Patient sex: M
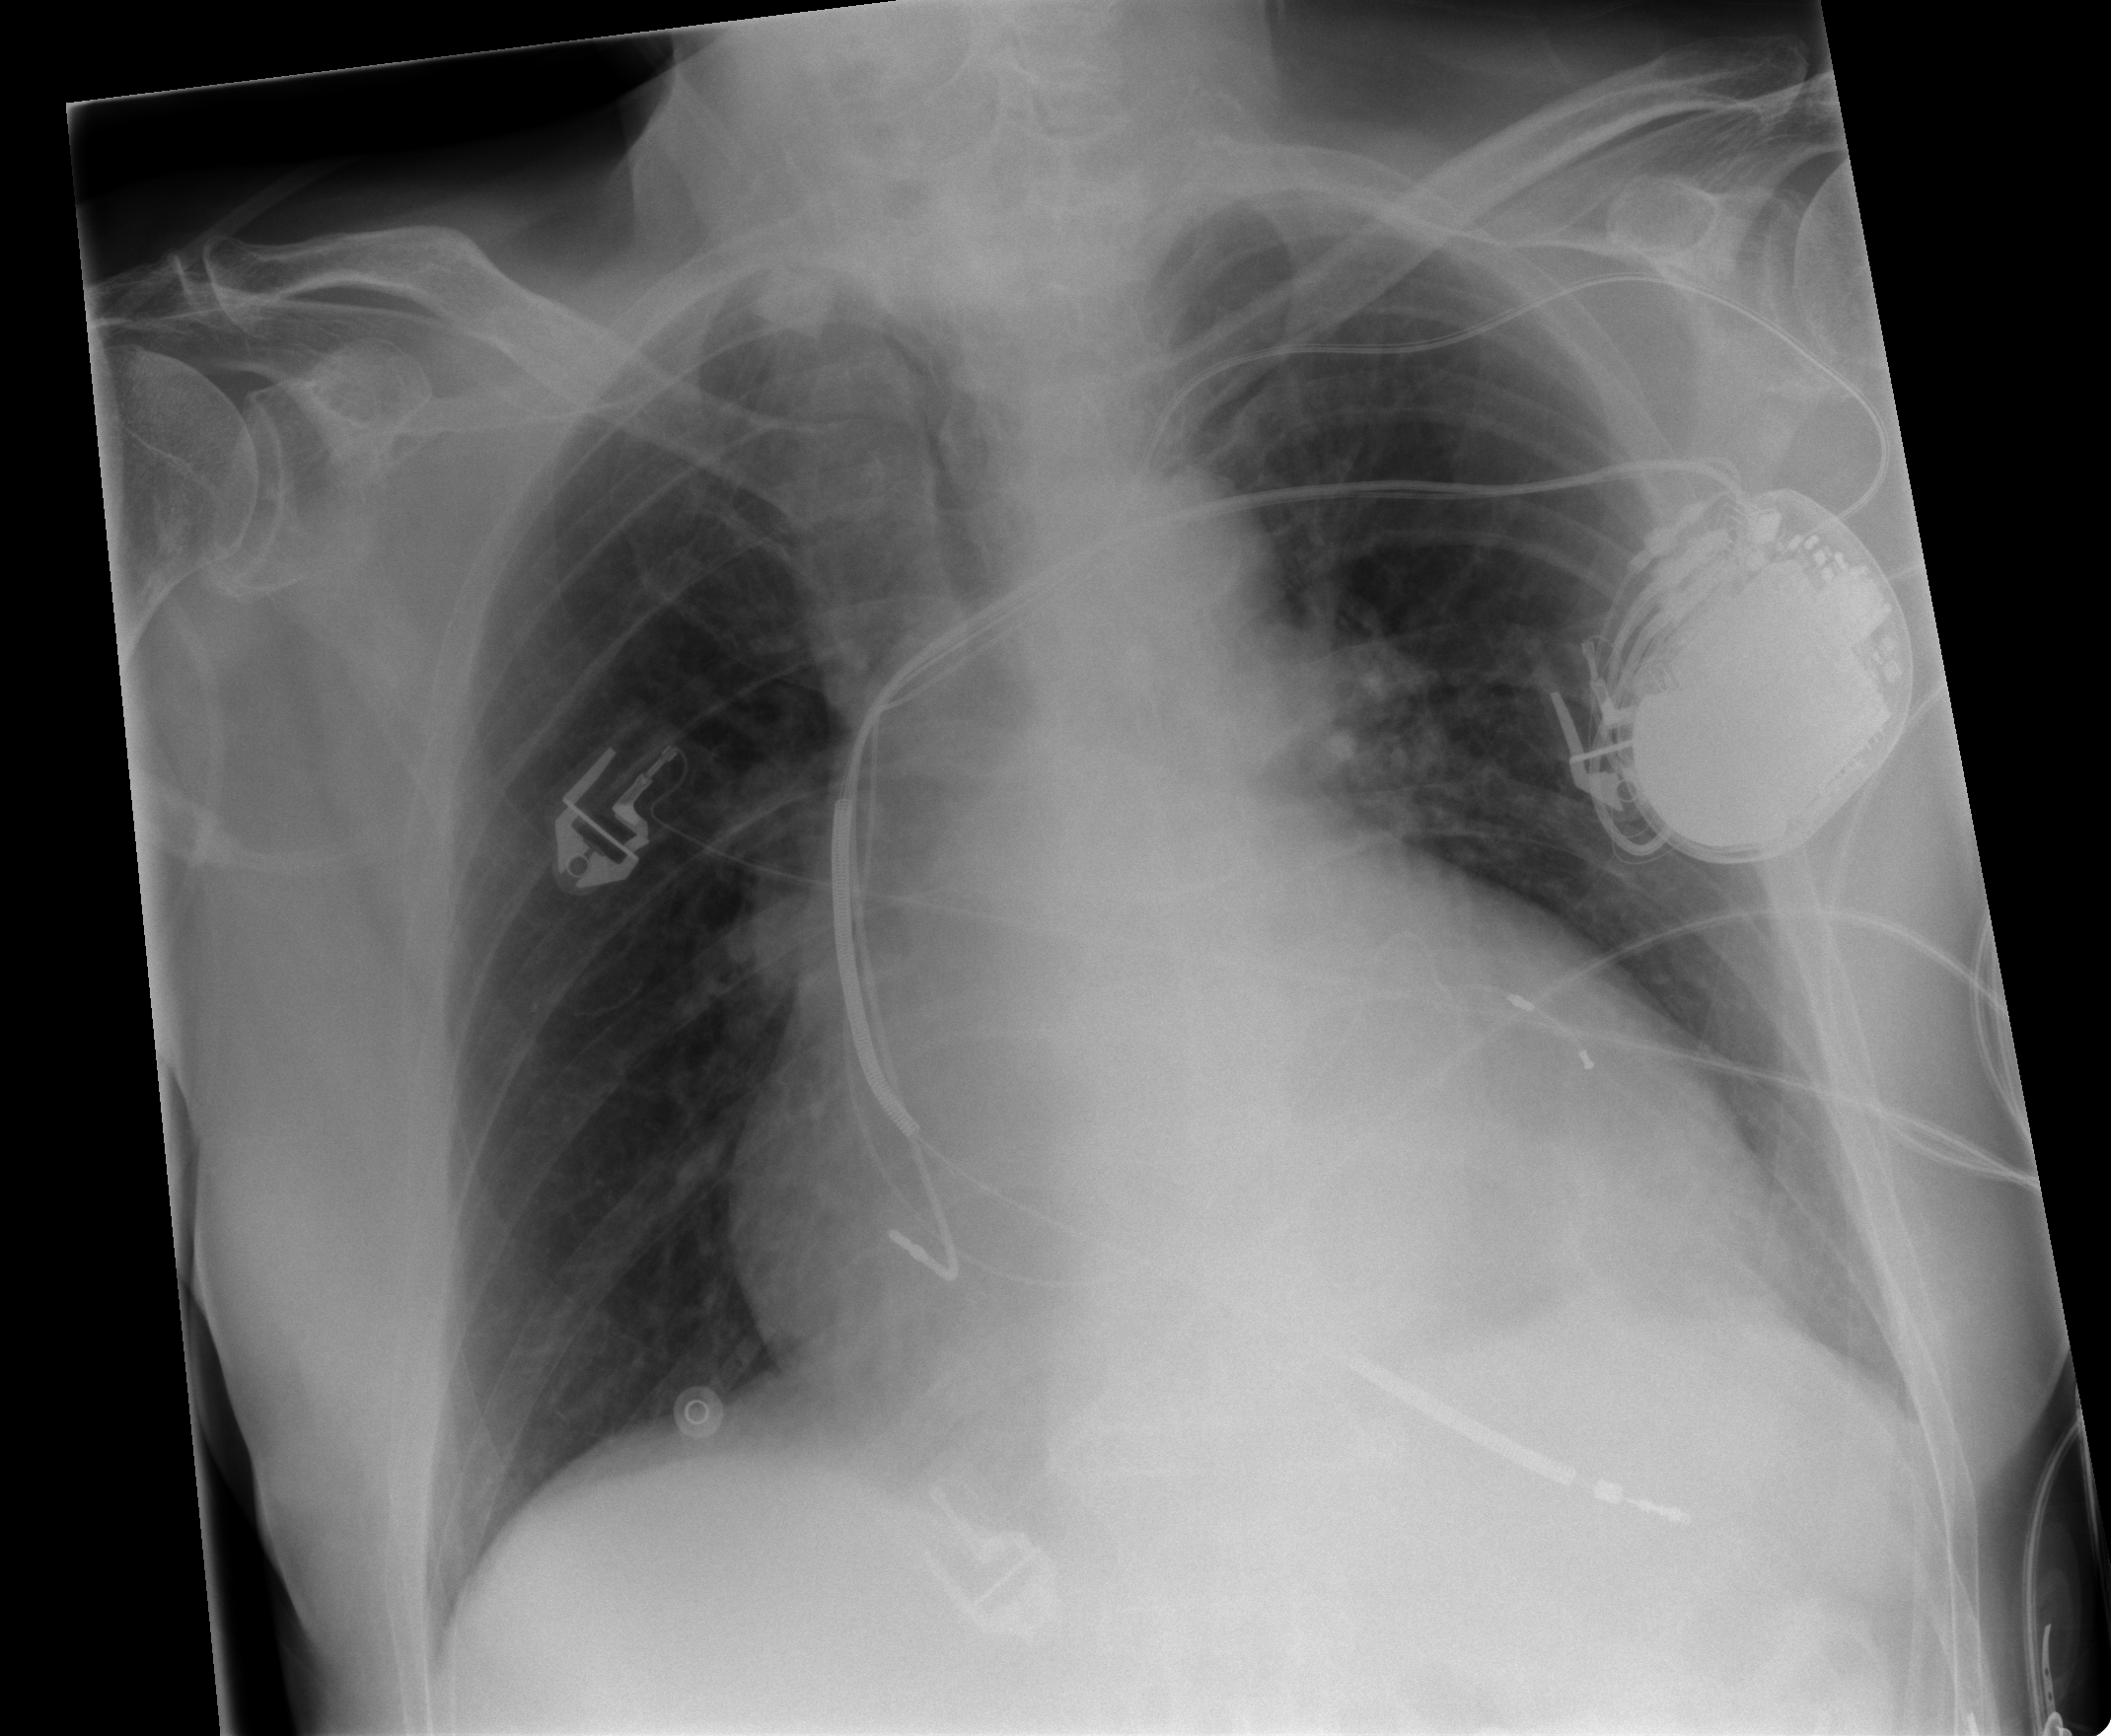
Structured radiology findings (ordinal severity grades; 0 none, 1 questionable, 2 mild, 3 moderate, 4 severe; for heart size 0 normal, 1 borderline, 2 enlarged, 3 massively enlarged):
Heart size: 3
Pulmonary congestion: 2
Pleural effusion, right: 0
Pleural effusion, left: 2
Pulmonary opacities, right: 0
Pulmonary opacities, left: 0
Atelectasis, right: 0
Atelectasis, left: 0